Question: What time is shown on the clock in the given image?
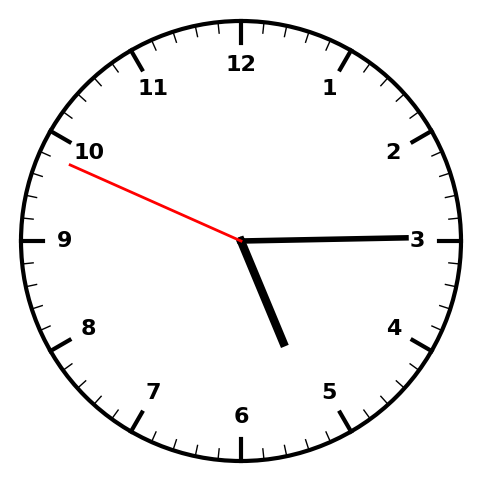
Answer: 05:14:49